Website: bh-photo
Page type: address-validator
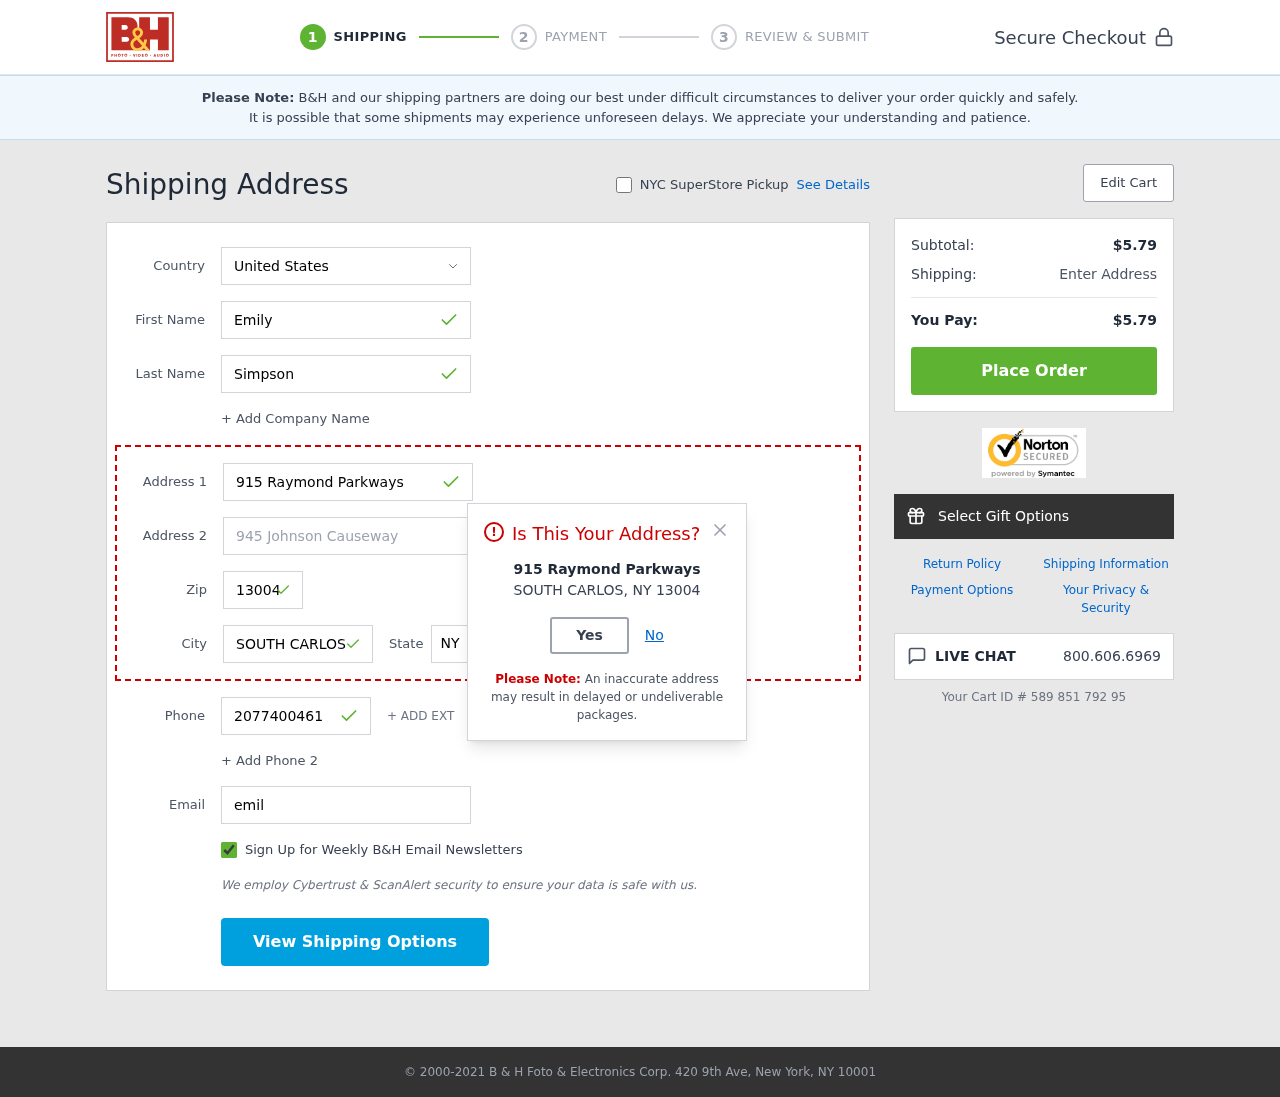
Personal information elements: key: PII_CITY
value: South Carlos
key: PII_COUNTRY
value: United States
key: PII_EMAIL
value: emily_simpson@gmail.com
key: PII_FIRSTNAME
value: Emily
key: PII_LASTNAME
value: Simpson
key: PII_PHONE
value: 2077400461
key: PII_POSTCODE
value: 13004
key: PII_STATE_ABBR
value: NY
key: PII_STREET
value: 915 Raymond Parkways
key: PII_STREET2
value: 945 Johnson Causeway
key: PII_CITY_MODAL
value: SOUTH CARLOS
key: PII_POSTCODE_FULL
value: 13004
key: PII_POSTCODE_NUMERIC
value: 13004
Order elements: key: ORDER_SUBTOTAL
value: $5.79
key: ORDER_TOTAL
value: $5.79
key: ORDER_ID
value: Your Cart ID # 589 851 792 95